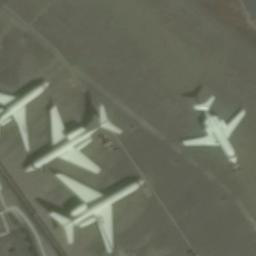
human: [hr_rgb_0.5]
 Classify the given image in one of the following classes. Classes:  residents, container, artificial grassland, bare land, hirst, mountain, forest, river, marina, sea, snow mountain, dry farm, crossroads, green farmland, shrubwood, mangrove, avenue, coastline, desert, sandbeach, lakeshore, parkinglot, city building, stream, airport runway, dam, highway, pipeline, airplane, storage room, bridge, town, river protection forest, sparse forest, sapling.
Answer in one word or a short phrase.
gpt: airplane